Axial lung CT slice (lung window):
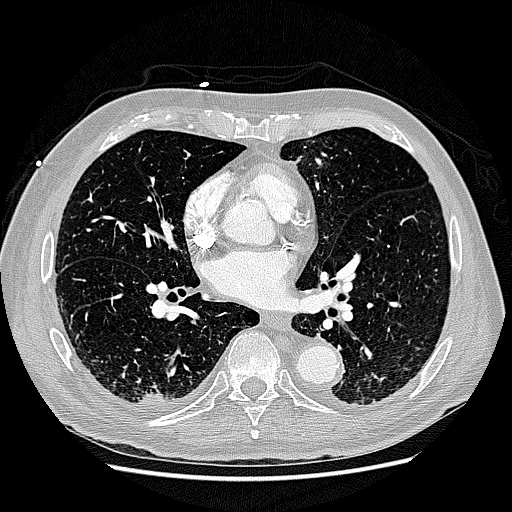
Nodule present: no